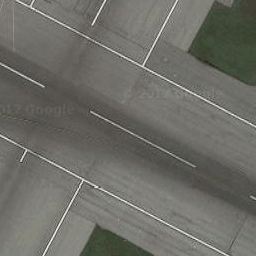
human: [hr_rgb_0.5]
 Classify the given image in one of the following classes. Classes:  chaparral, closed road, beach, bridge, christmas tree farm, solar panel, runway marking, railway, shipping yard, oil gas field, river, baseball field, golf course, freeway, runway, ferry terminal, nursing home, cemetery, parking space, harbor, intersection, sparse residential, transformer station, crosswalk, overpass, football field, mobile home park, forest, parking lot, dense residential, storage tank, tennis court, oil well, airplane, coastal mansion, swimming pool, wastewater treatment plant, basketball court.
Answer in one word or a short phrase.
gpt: runway